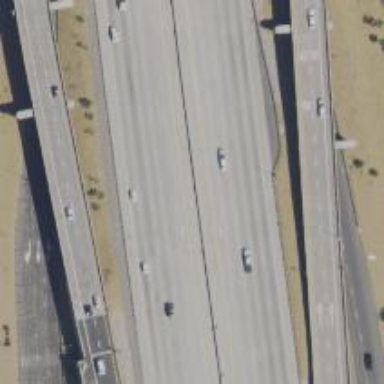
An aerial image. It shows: Motorway.